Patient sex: M
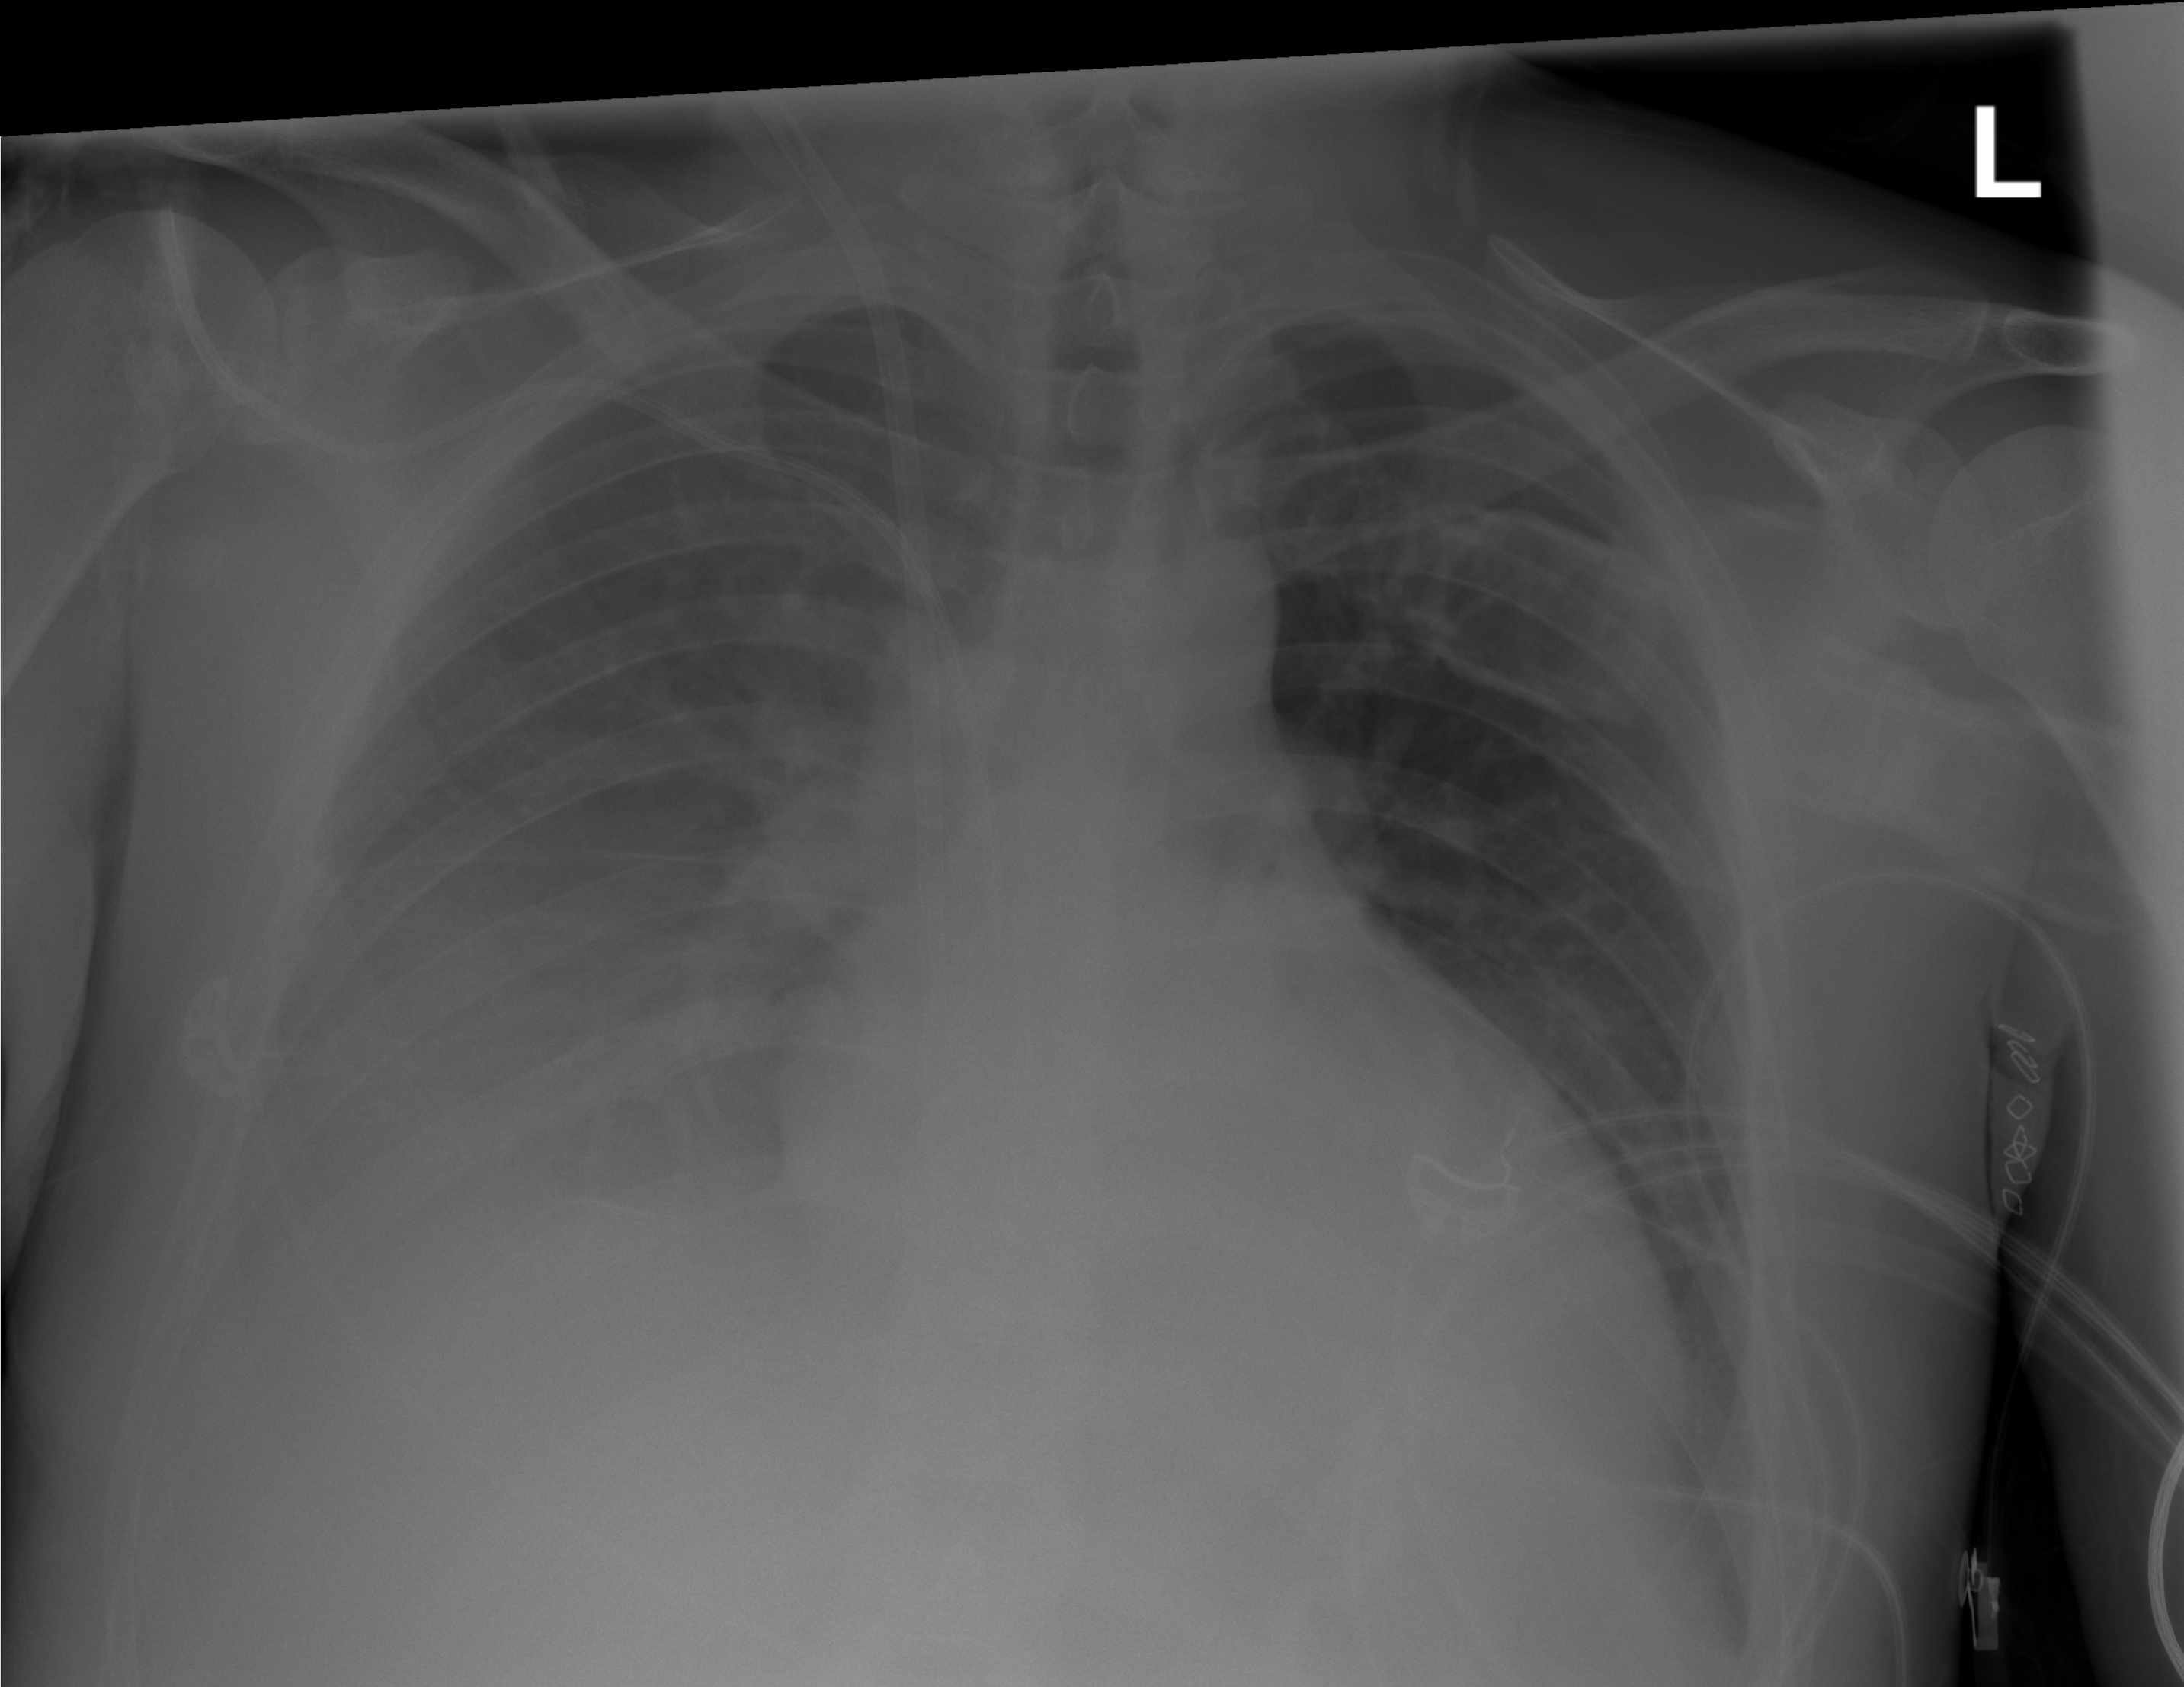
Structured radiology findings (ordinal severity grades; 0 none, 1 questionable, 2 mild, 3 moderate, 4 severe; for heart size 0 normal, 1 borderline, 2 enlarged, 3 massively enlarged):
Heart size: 2
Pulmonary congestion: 0
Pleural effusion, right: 3
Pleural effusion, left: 2
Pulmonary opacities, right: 2
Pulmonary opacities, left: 0
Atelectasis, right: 3
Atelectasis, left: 0